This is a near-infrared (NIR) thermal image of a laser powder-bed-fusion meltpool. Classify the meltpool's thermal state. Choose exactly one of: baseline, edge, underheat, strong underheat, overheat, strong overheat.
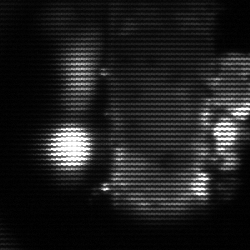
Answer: strong underheat